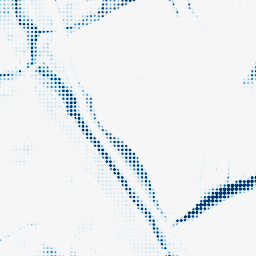
Category: morphological
Decomposition family: morphological_rect
Decomposition parameters: operation: closing
width: 20
height: 20
Upsampling method: sinc_hamming
Upsampling parameters: scale: 8
kernel_size: 4
Upsampling scale: 8